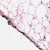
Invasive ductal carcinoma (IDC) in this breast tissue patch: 0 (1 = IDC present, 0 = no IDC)